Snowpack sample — Loveland Pass, Silver Plume, Colorado, USA (2/11/26, 12:00 PM MST)
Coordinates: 39.663, -105.886
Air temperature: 35 °F
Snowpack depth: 82 cm
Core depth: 40 cm
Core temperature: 23 °F
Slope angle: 13°, slope face: 12°
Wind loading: high
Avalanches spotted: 1
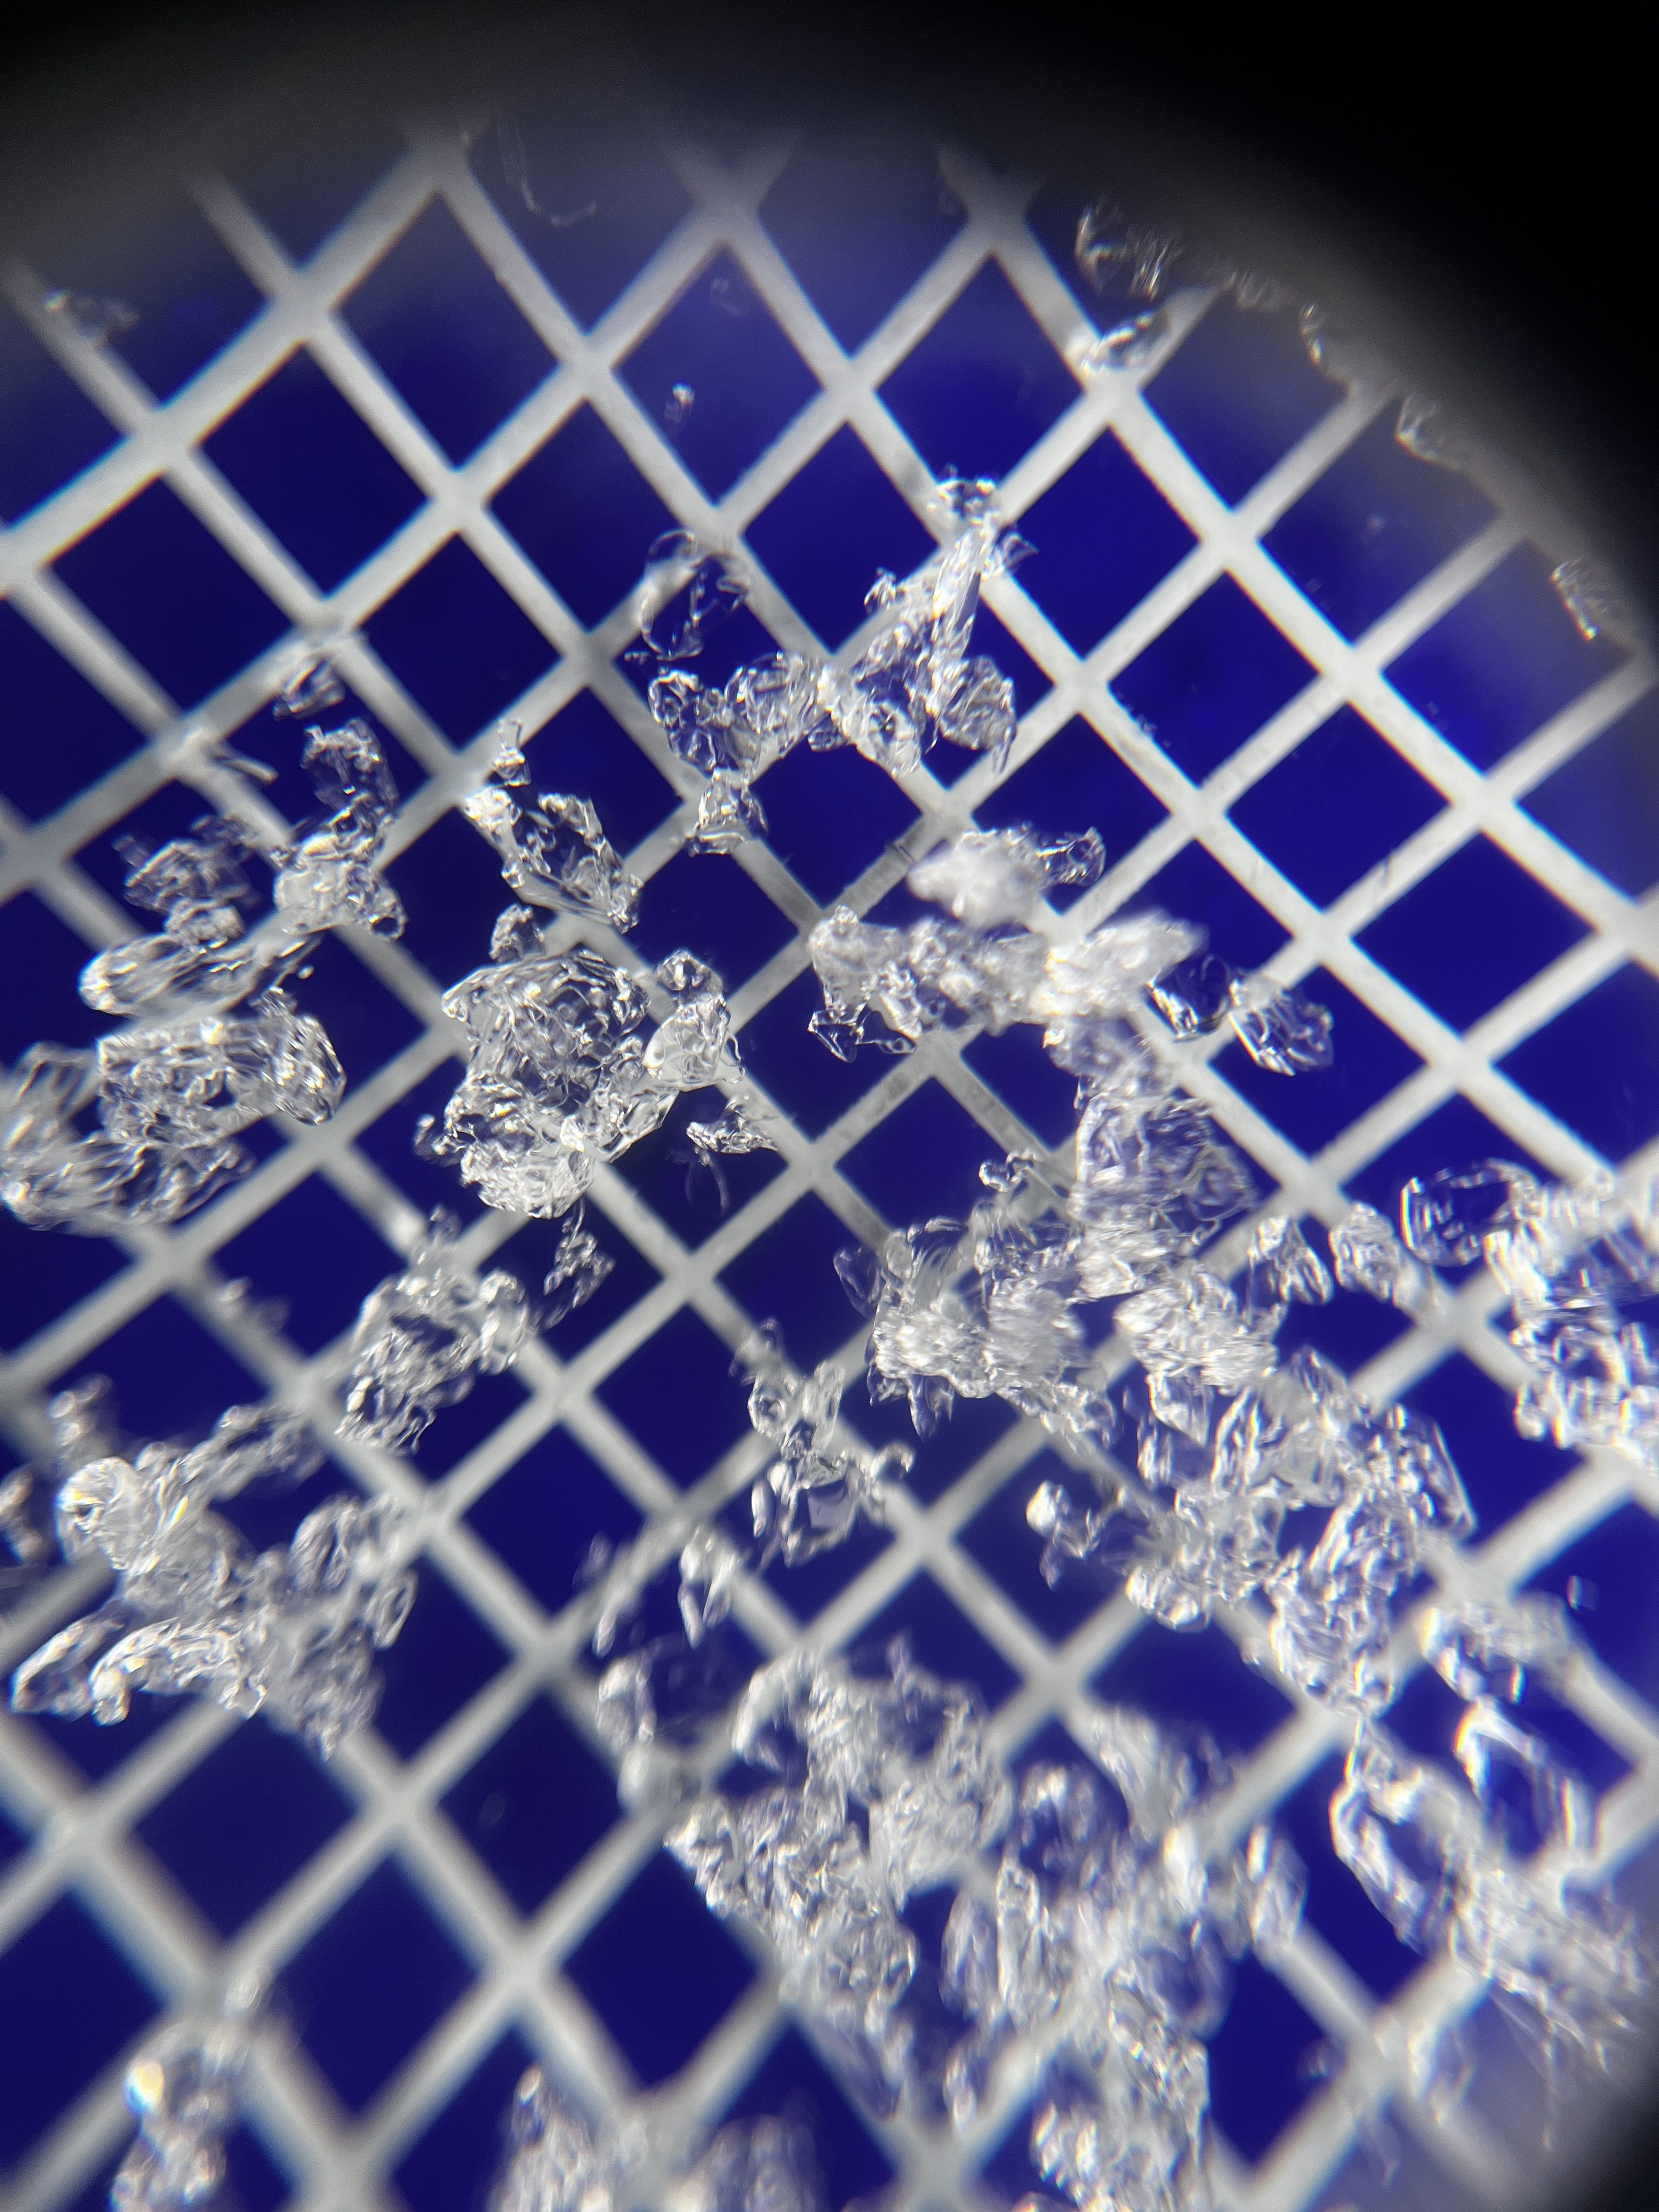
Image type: magnified_profile
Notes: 1 small avalanche spotted on the north side of the bowl, lots of wind loading